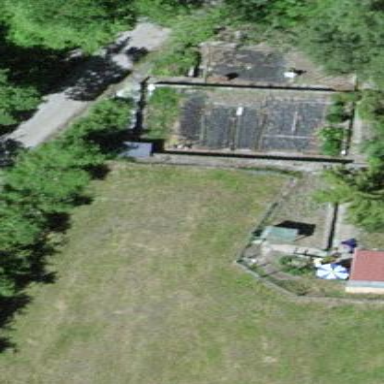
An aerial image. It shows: Garden enclosed by wire fence.